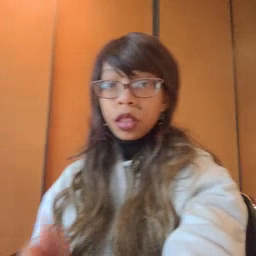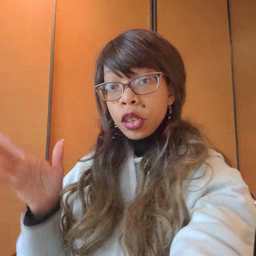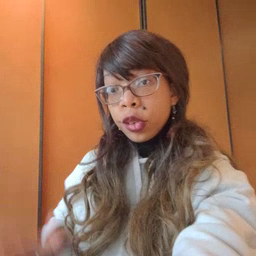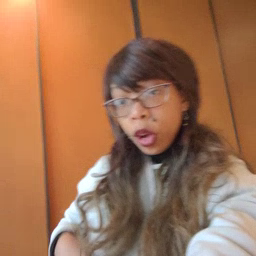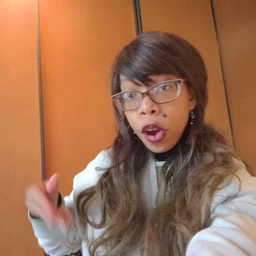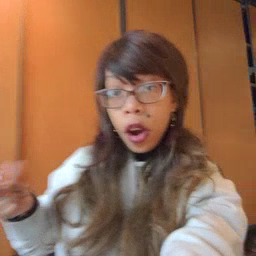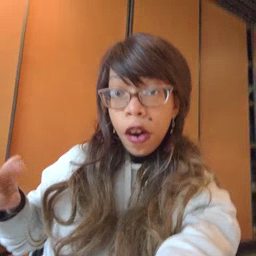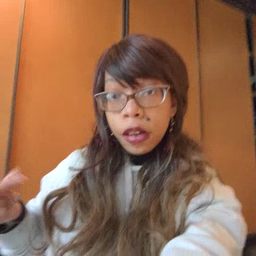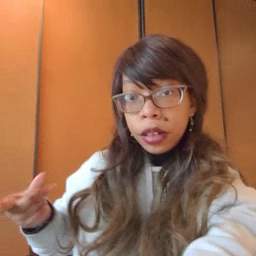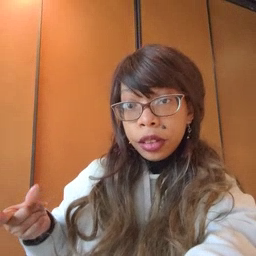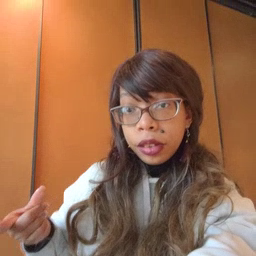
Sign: dog